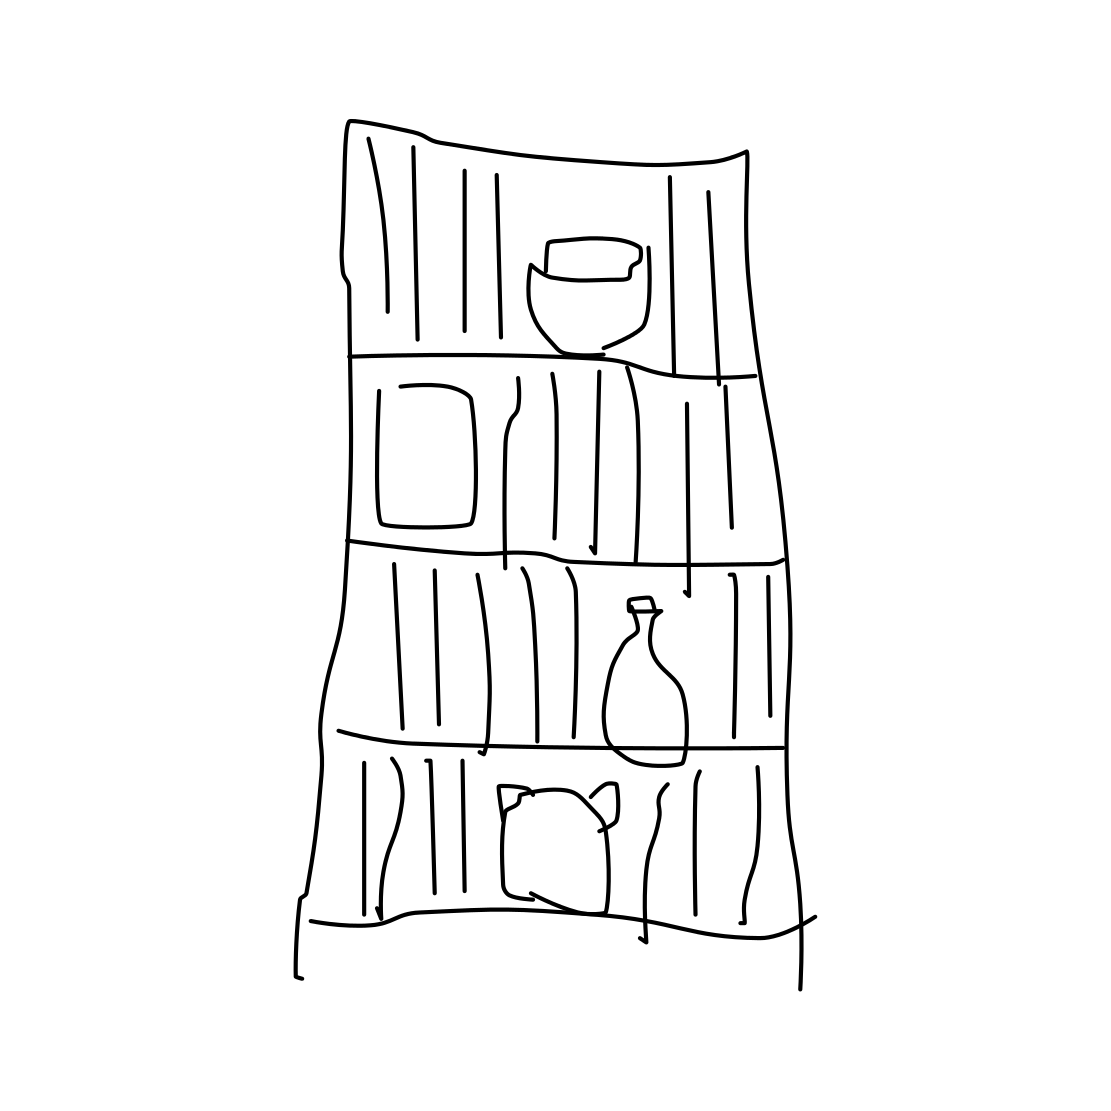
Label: bookshelf